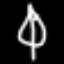
Label: leaf